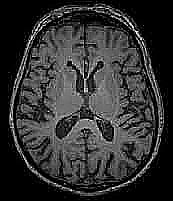
Label: notumor